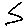
Label: zigzag